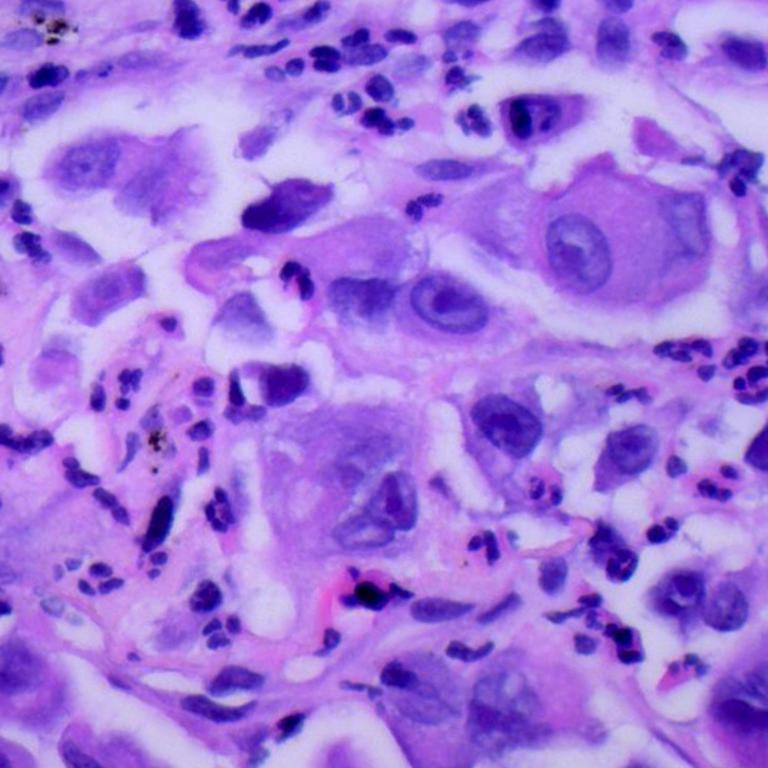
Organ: lung
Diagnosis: adenocarcinomas